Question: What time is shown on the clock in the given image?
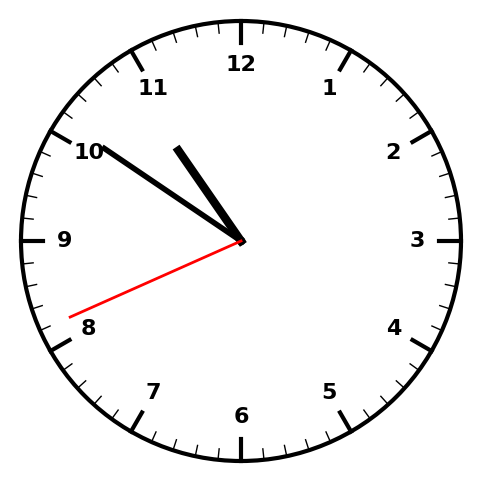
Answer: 10:50:41